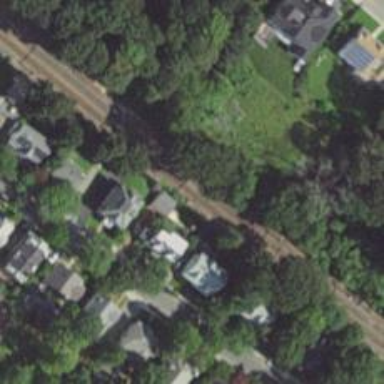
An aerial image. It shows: Light rail railway line with electrification through contact lines.